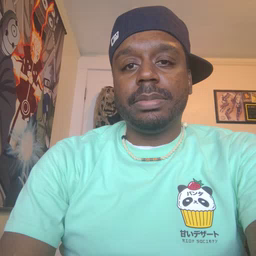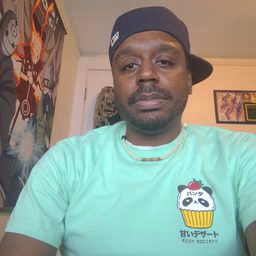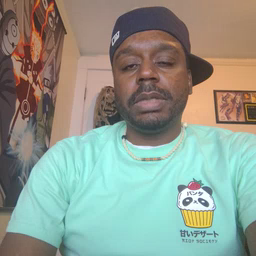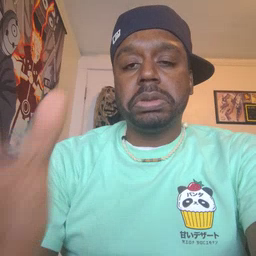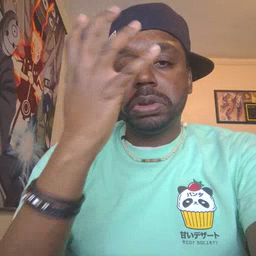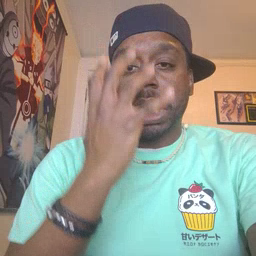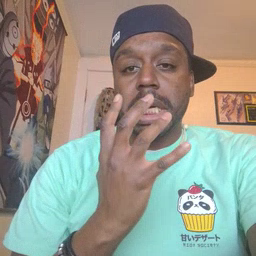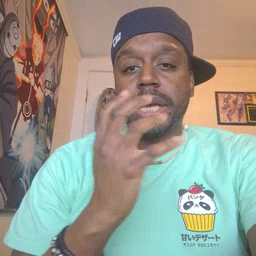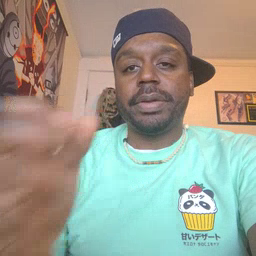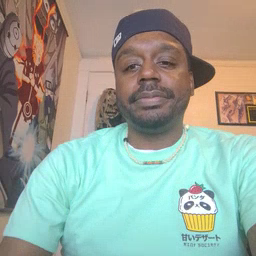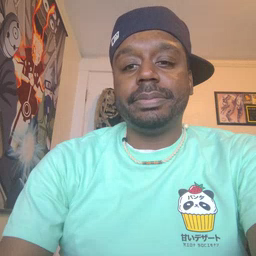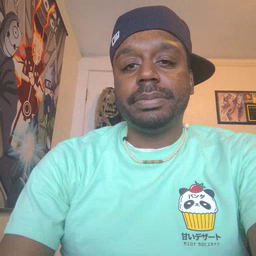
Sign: sad